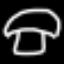
Label: mushroom